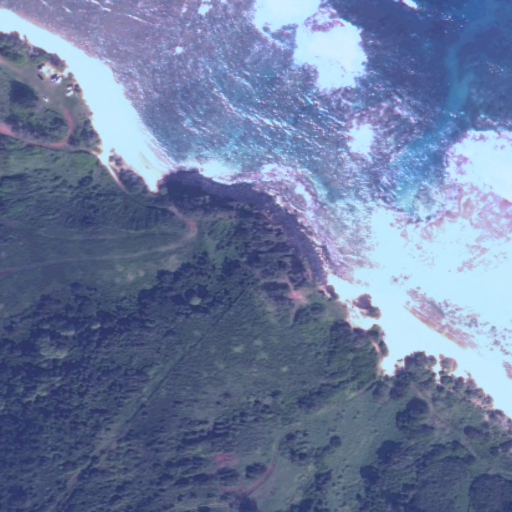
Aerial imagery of cape in Hawaii named Pakala Point containing only unknown